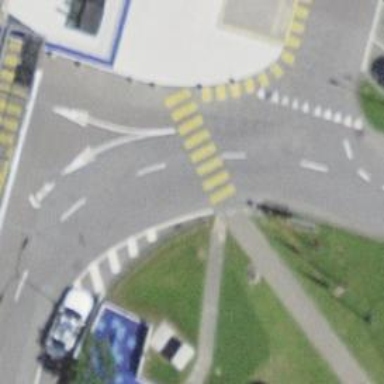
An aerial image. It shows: Marked crossing with zebra stripes on the road.